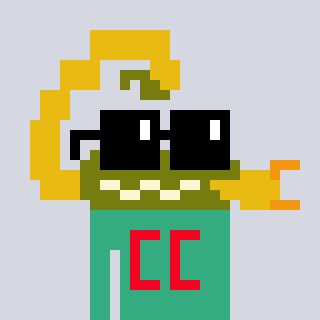
a pixel art character with square black sunglasses, a scorpion-shaped head and a teal-colored body on a cool background